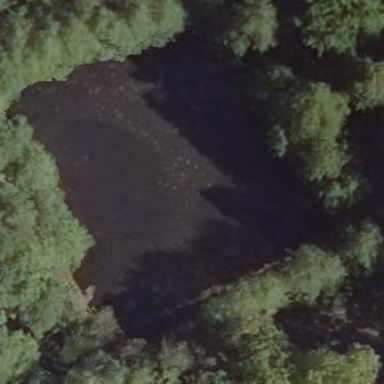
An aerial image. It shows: Serene pond surrounded by nature.